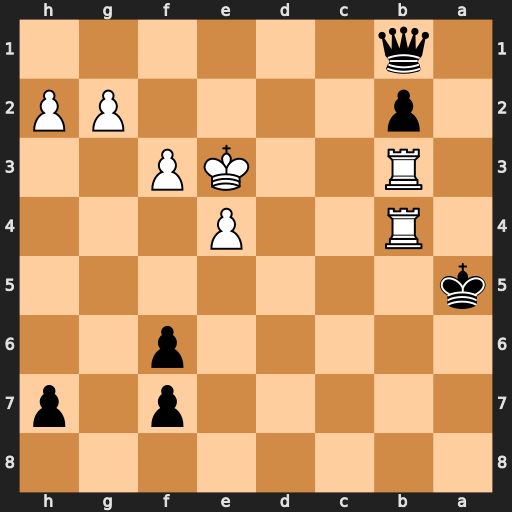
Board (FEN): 8/5p1p/5p2/k7/1R2P3/1R2KP2/1p4PP/1q6
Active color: b
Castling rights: -
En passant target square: -
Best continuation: Qe1+ Kd3 Qxb4 Rxb4 Kxb4 Kc2 Ka3 Kb1 Kb3 g4 Kc3